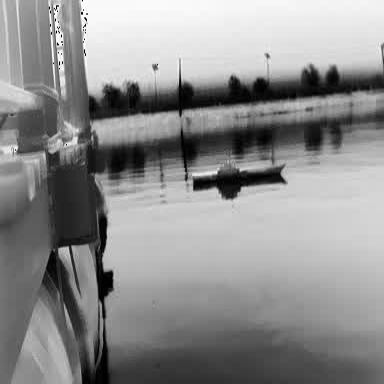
There is a warship in the infrared image.